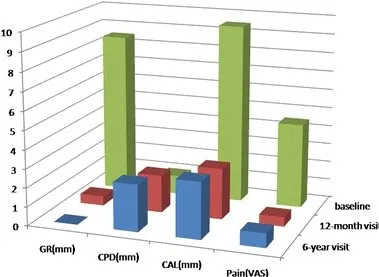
Clinical improvement of different clinical parameters at baseline, 1- and six-year follow up.
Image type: chart (chart)